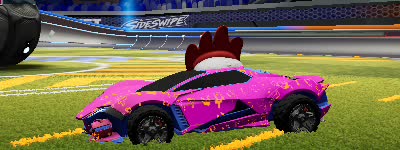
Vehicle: werewolf